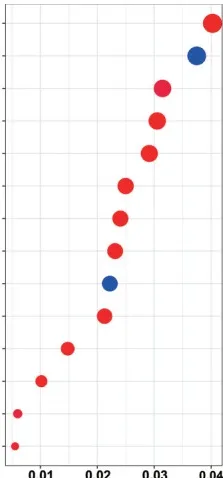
GO and KEGG pathway analysis indicated the downregulation of genes implicated in lymphocyte development. GO terms.
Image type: chart (chart)